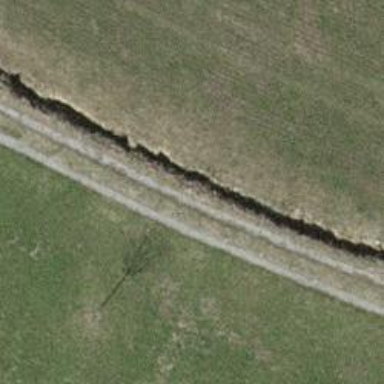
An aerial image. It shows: Compacted grade3 track.